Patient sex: M
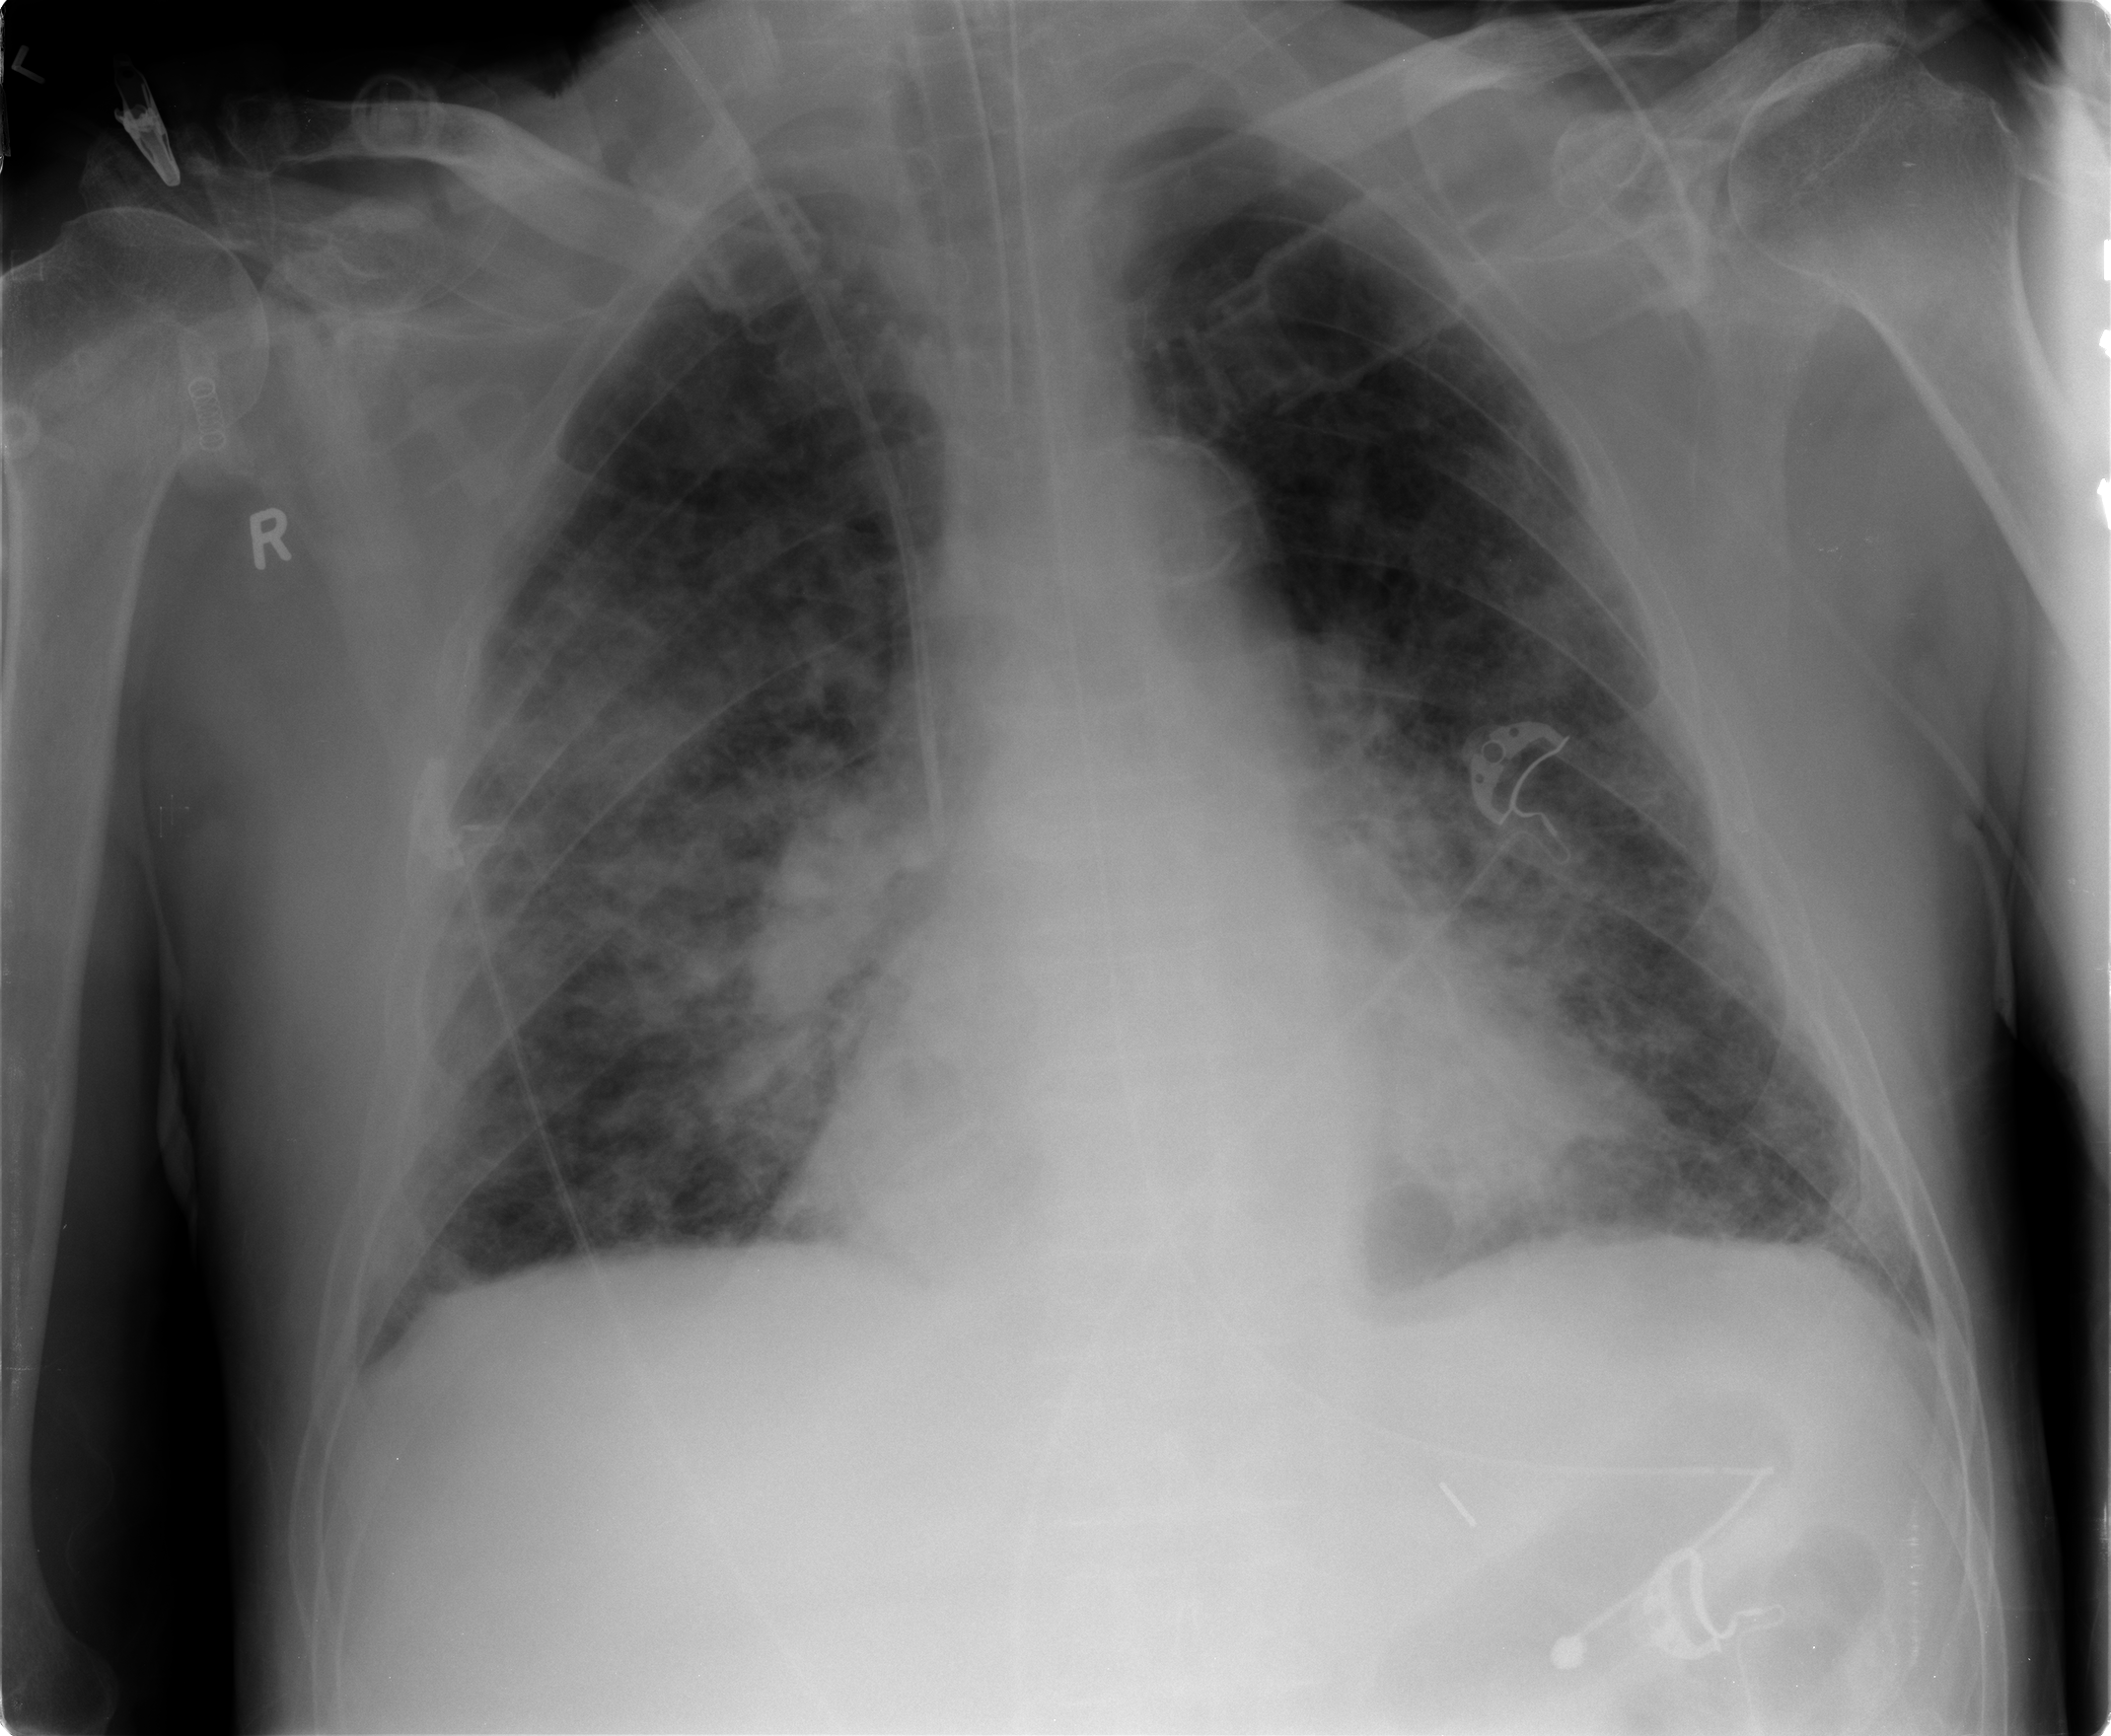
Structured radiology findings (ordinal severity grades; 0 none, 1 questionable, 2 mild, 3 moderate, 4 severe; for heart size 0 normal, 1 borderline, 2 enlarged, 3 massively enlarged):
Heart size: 0
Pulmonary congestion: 2
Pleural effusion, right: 0
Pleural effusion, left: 0
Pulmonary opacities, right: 3
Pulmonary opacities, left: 2
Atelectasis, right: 2
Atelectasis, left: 2